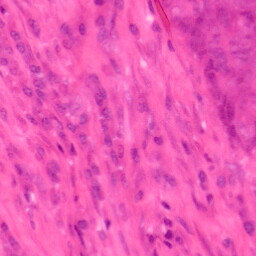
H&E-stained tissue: Colon